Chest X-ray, PA view. Patient: 51 years old, sex F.
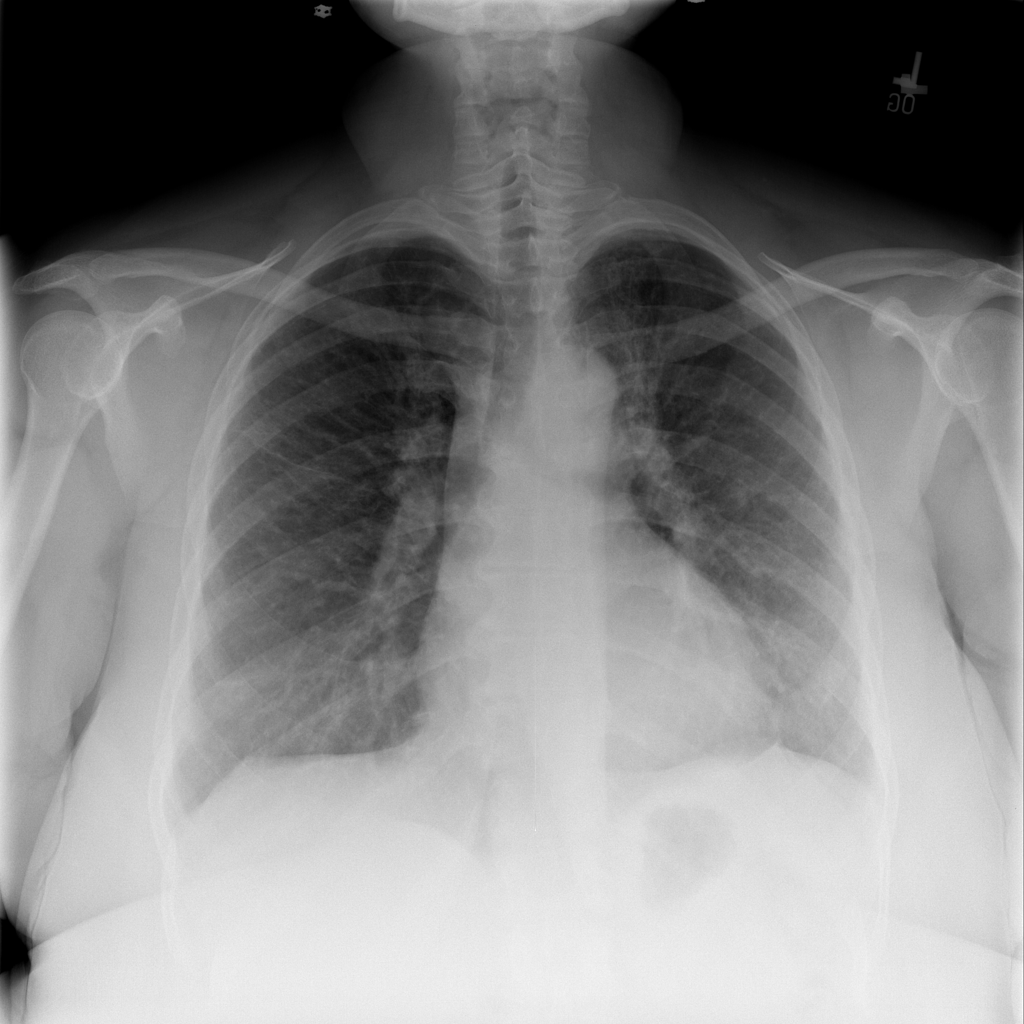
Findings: No Finding